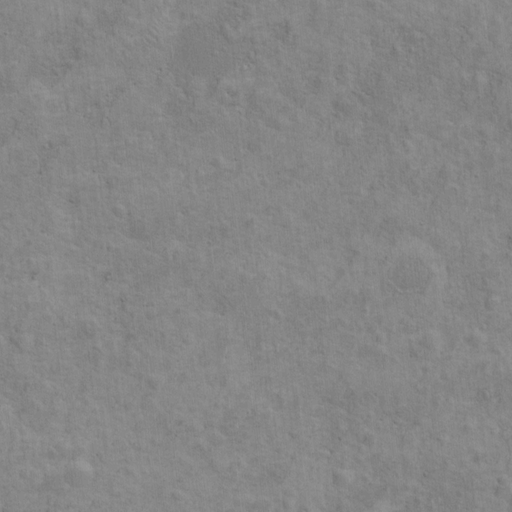
Classes present: Background